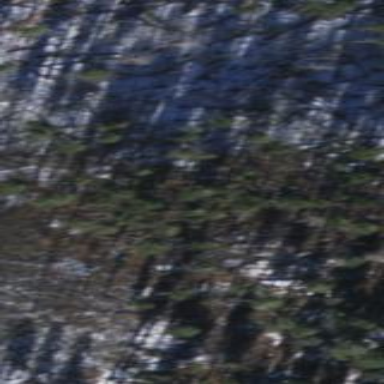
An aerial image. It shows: Evergreen woodland with needle-leaved trees.